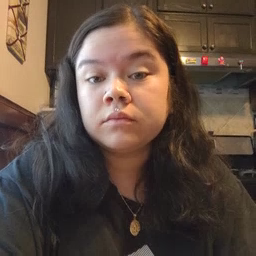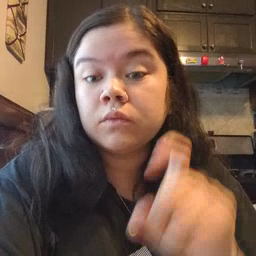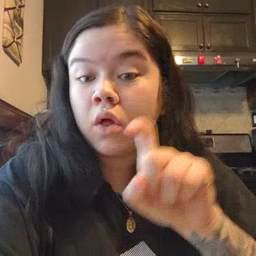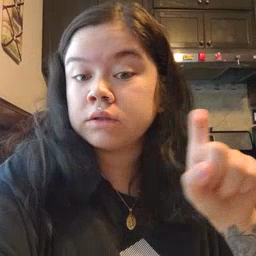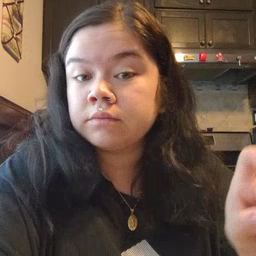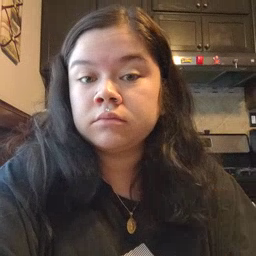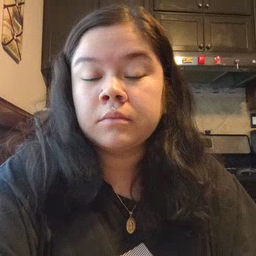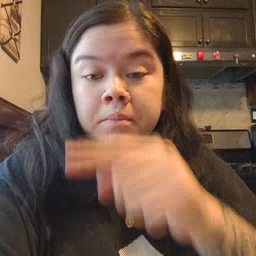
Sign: closet